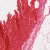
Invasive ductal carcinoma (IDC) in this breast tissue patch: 0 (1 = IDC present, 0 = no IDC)